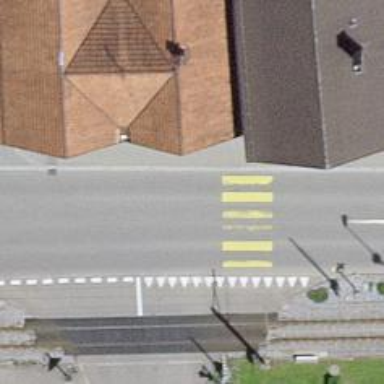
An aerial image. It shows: Marked road crossing.